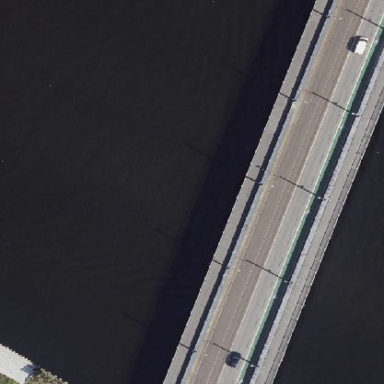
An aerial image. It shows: Beam bridge structure.